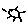
Label: sun